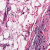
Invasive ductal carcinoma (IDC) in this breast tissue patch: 0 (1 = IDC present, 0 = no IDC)